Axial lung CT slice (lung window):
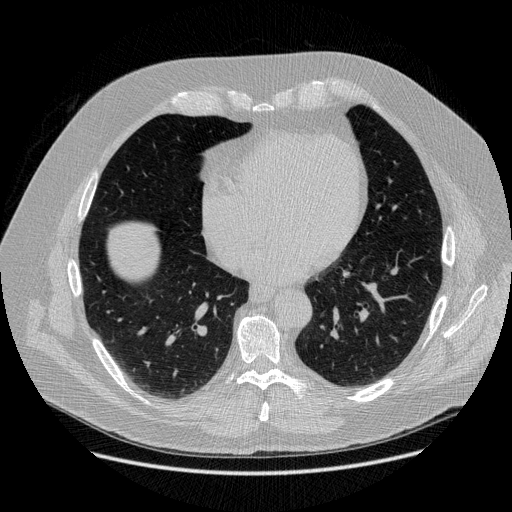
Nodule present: no